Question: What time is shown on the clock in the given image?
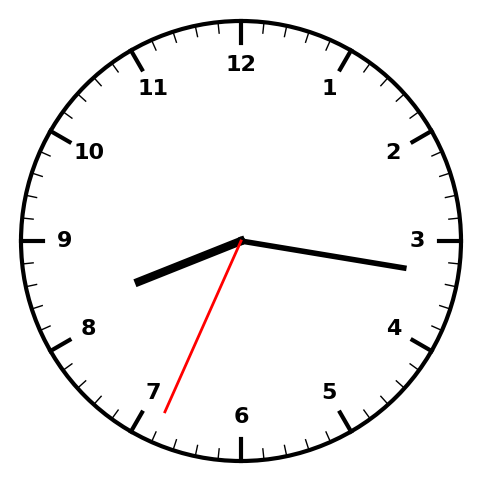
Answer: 08:16:34